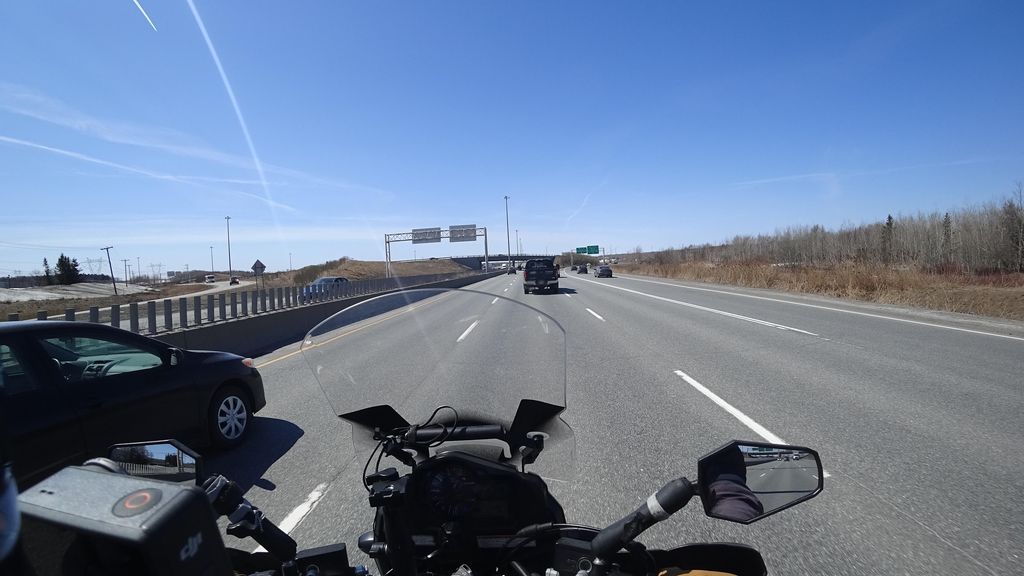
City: quebec_city